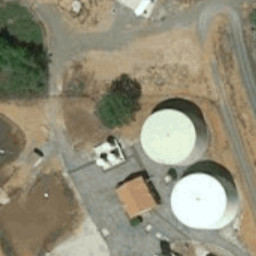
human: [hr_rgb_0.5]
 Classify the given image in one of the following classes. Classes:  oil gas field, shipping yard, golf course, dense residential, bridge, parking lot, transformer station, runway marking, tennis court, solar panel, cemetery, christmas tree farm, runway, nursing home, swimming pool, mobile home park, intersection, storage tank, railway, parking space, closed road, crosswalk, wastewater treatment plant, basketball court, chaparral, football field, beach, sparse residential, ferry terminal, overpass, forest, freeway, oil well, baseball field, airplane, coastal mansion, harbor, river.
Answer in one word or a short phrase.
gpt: storage tank